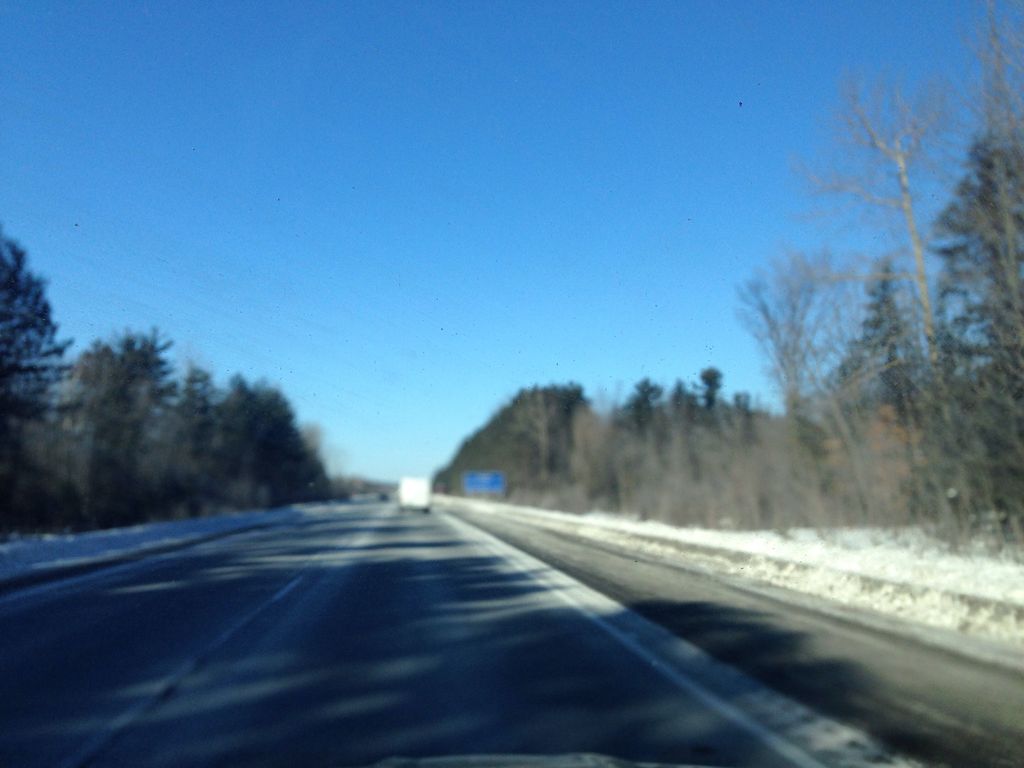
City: ottawa-gatineau